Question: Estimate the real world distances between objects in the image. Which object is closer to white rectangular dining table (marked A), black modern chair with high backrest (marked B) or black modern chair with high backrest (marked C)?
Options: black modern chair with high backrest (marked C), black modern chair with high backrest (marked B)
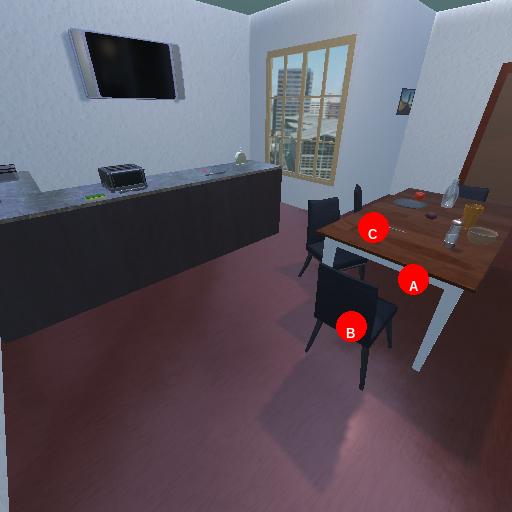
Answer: black modern chair with high backrest (marked C)